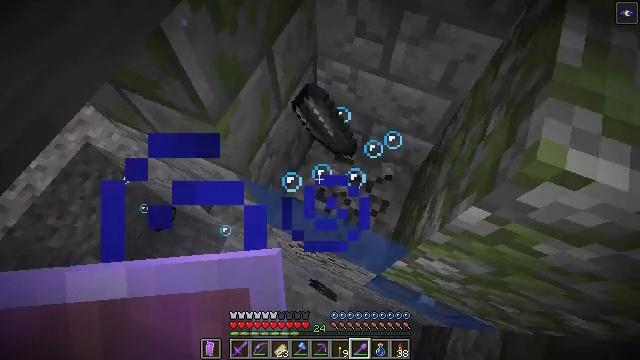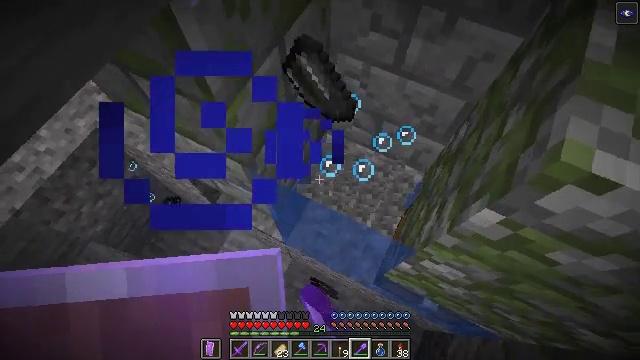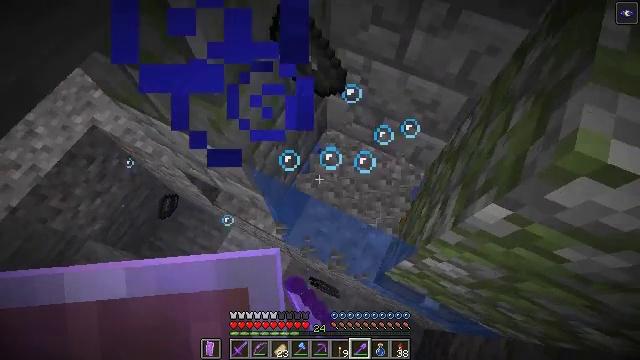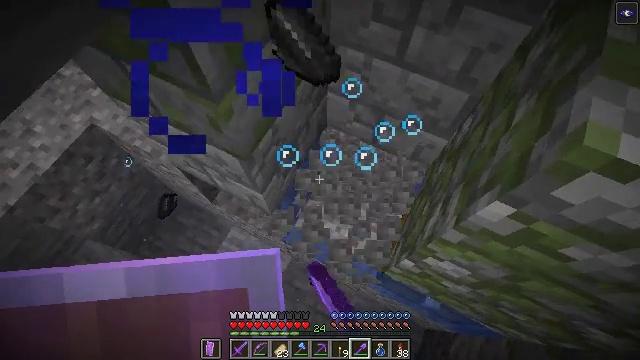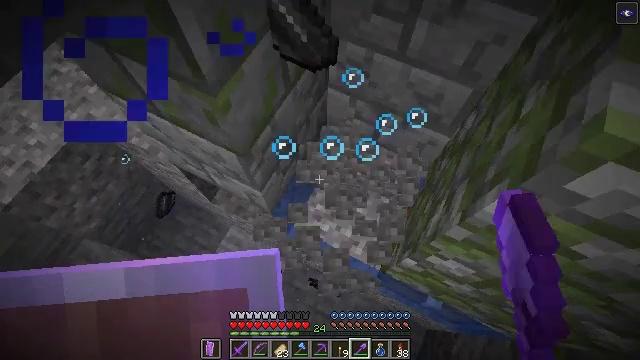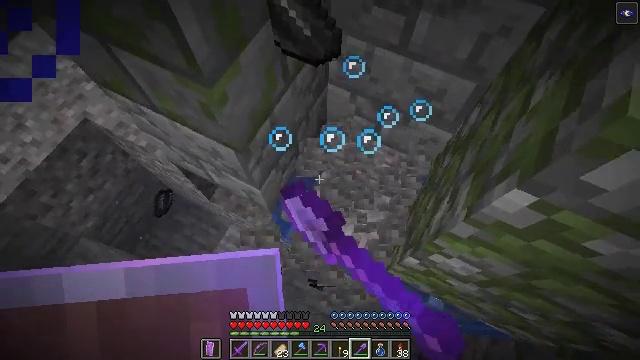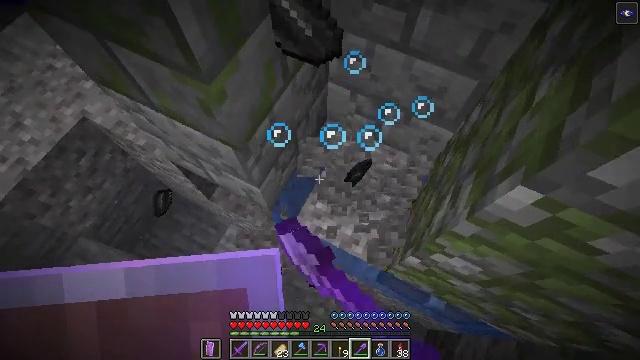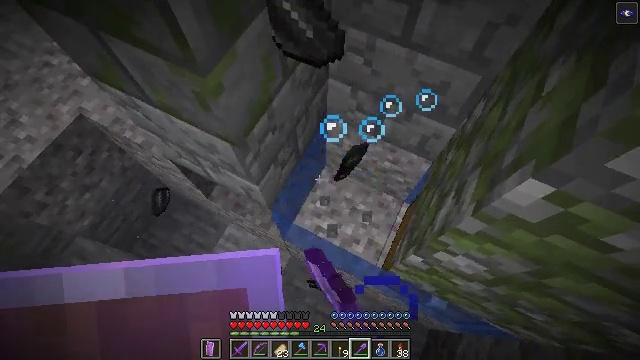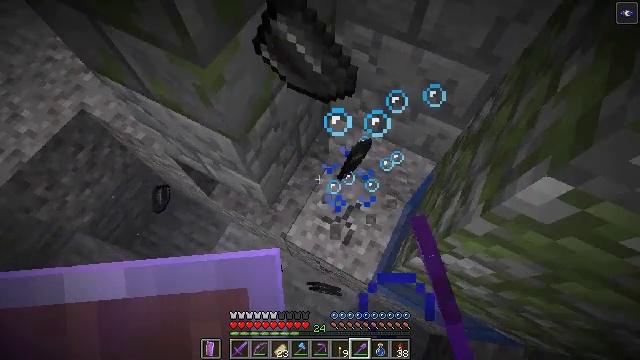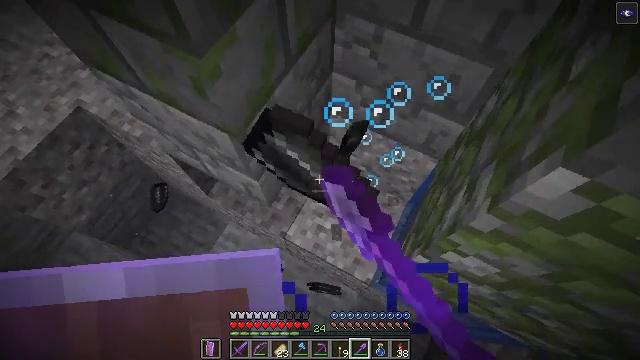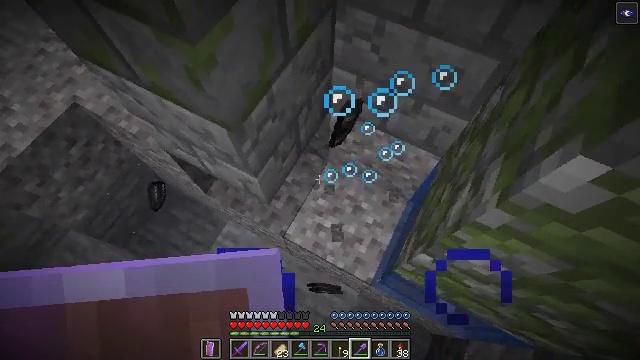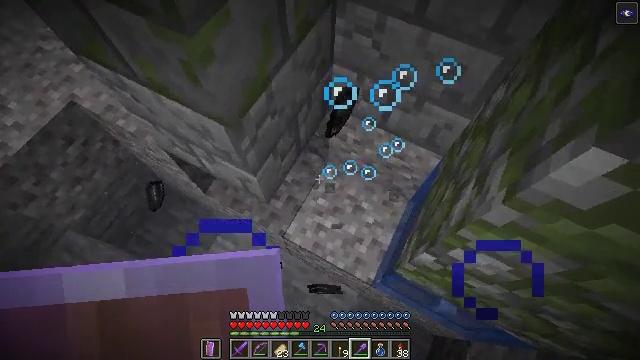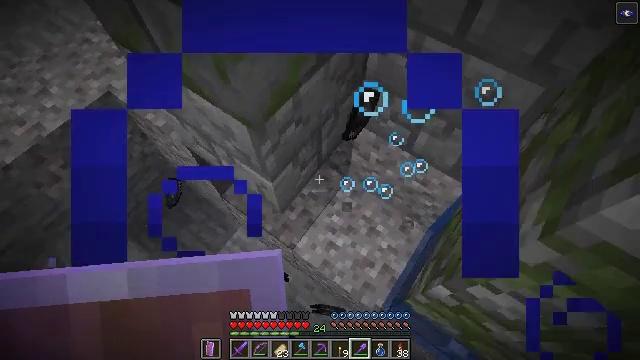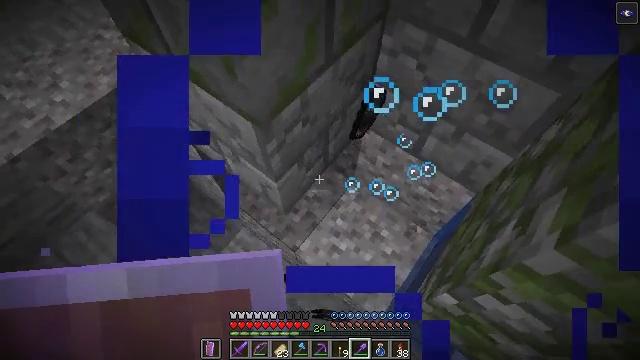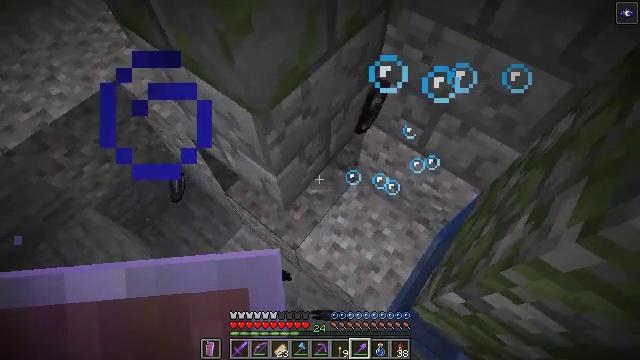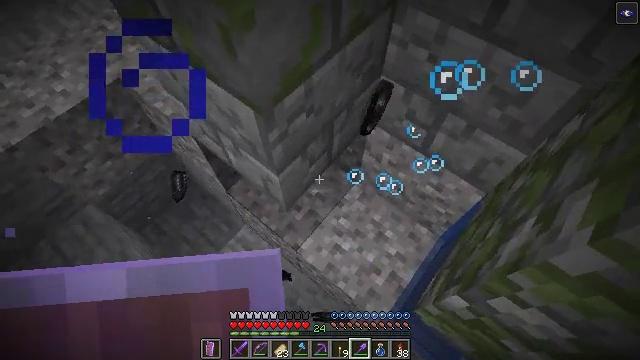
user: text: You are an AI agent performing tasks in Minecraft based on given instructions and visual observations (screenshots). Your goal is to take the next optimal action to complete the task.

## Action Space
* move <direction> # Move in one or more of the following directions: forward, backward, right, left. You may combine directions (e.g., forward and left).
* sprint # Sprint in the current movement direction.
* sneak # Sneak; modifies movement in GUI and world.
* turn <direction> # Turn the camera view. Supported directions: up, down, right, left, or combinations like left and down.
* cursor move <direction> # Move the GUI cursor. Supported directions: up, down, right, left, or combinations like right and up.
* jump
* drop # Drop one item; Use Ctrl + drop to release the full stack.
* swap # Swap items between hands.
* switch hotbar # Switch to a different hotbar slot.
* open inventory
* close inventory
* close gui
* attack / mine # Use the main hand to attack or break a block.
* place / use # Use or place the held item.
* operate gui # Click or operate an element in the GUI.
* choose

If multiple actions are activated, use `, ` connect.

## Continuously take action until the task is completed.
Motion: motion action
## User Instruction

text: Collect gravel for your inventory.
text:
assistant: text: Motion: turn left, attack / mine
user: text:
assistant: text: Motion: attack / mine
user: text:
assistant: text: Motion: attack / mine
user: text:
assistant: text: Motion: attack / mine
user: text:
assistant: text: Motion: attack / mine
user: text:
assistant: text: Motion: attack / mine
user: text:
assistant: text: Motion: attack / mine
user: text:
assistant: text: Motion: turn left, attack / mine
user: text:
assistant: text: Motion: no_op
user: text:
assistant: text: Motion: no_op
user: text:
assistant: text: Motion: no_op
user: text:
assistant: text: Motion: turn left and up
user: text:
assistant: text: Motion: turn left
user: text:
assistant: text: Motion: no_op
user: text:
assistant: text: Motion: no_op
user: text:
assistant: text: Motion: no_op
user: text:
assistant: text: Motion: turn right and down, attack / mine
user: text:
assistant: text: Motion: turn right and down, attack / mine
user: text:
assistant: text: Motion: turn right, attack / mine
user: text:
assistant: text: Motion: attack / mine
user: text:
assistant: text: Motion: attack / mine
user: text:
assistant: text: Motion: turn left, attack / mine
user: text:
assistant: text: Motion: turn left and up, attack / mine
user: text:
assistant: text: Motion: turn left and up, attack / mine
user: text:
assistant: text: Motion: attack / mine
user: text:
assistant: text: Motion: attack / mine
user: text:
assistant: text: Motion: turn left and up, attack / mine
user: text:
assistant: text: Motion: attack / mine
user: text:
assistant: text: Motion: turn right and up, attack / mine
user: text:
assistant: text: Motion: turn right and up, attack / mine